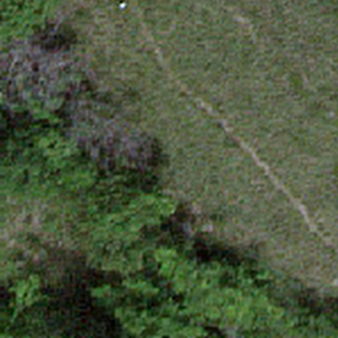
Label: other